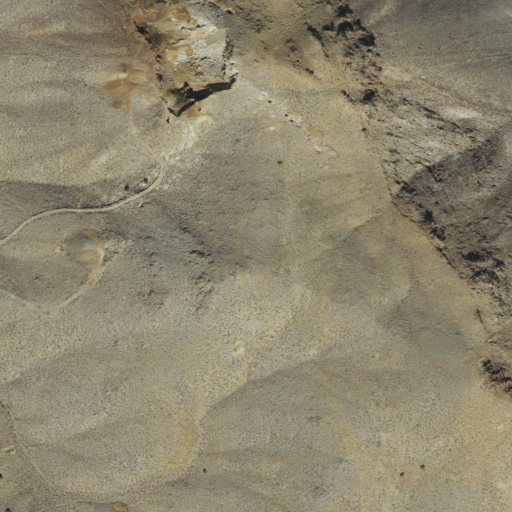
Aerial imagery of mountain in Utah named Gold Hill containing only shrub